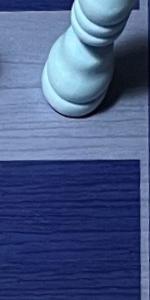
Label: Empty